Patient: sex M, age 81
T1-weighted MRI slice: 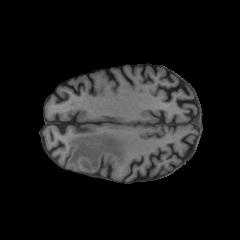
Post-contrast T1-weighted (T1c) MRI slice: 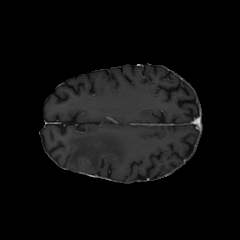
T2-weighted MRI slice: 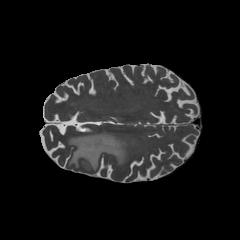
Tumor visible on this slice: yes
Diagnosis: Glioblastoma, IDH-wildtype
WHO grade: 4